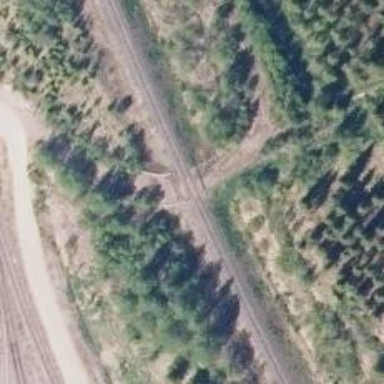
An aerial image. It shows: Level crossing with saltire marking.